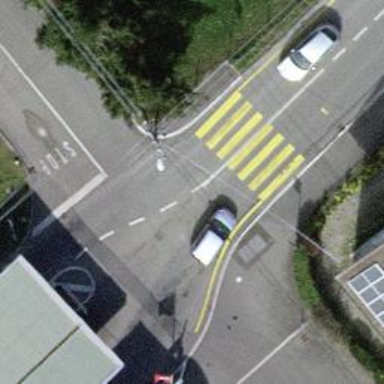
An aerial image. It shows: Uncontrolled zebra crossing on the road.